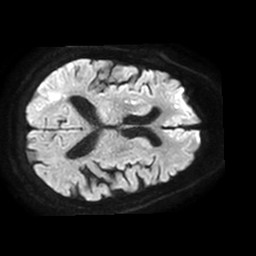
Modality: TRACE
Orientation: axial
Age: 63
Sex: male
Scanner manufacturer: philips
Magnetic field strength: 1.5 T
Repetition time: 3.403 s
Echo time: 0.06922 s